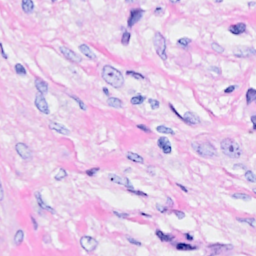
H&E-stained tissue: Breast